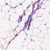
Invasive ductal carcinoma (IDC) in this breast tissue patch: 0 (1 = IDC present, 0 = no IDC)